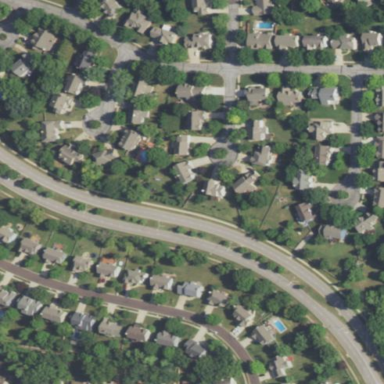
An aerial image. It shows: Residential area.